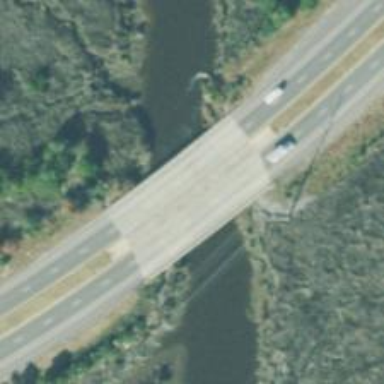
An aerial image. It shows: Bridge with supports.